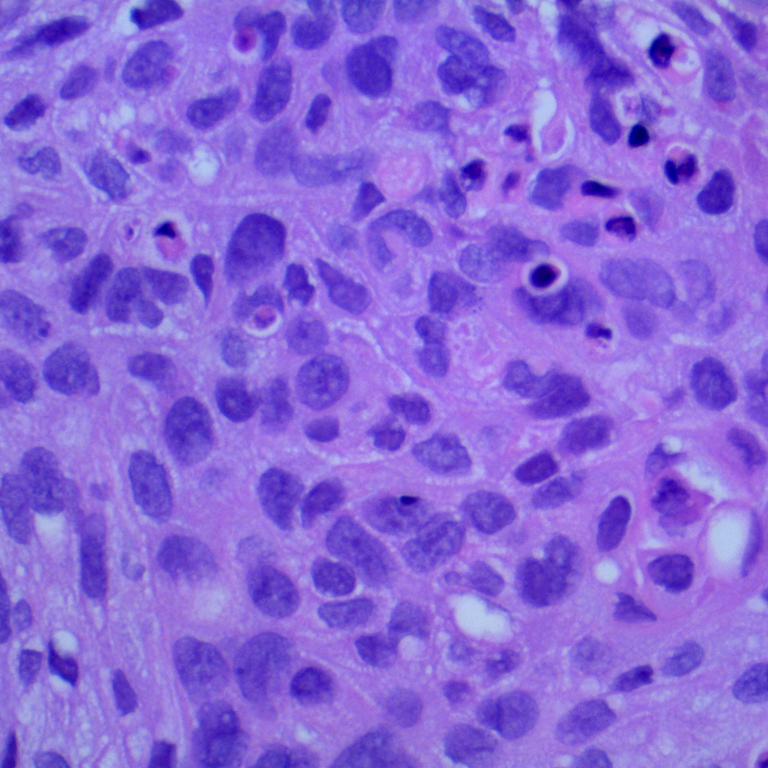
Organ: lung
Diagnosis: squamous carcinomas